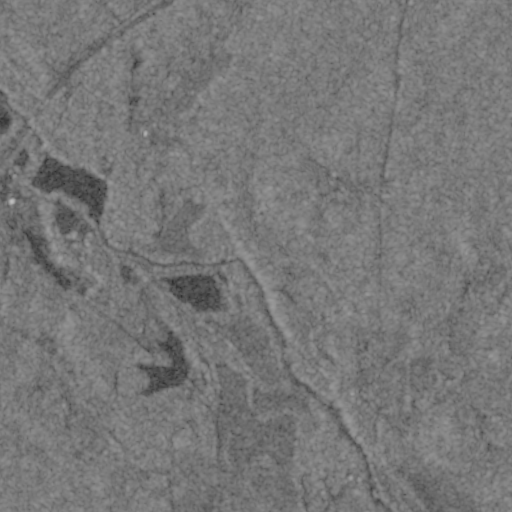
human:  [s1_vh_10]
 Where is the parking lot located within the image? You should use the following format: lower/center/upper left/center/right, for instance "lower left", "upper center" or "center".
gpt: The parking lot is located in the upper left of the image.
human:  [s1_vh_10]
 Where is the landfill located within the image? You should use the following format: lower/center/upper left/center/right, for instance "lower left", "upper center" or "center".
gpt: There is no landfill in the image.

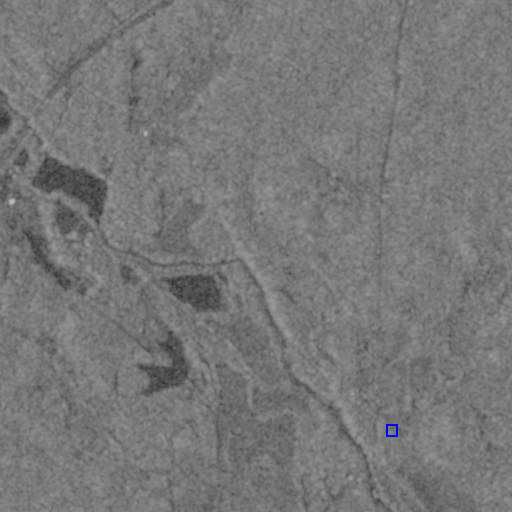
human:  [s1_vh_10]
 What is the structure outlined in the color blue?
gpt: The structure outlined in blue is a park.
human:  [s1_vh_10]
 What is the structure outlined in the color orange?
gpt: There is no orange outline.